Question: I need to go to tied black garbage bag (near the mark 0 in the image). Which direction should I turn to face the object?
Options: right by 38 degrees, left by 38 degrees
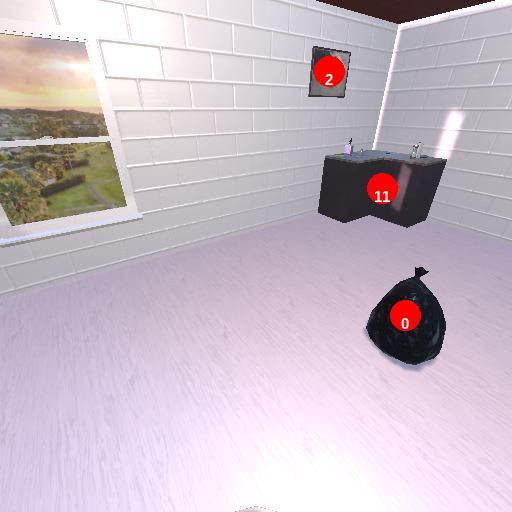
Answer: right by 38 degrees